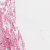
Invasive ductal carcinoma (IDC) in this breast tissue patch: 0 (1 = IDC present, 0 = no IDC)